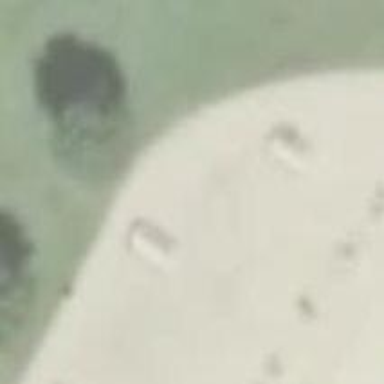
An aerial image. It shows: Picnic table located in leisure land area.